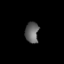
Tissue: lung
Cell type: Smooth muscle cells
Senescence score: 0.5743
Nuclear area (px): 280
Mean DAPI intensity: 98.271